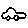
Label: car